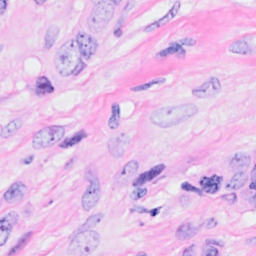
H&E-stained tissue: Breast